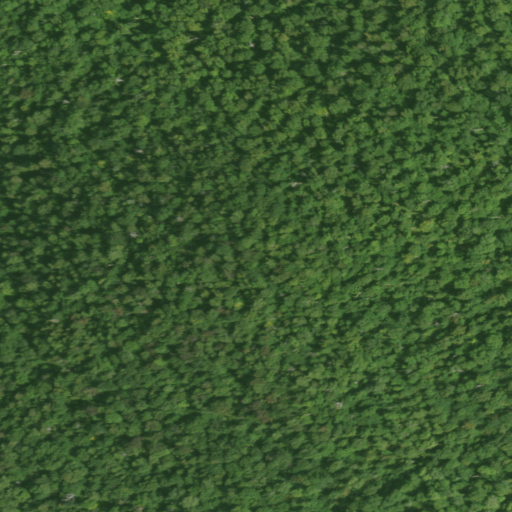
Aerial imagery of mountain in New York named Big Hopkins Mountain containing deciduous forest and mixed forest